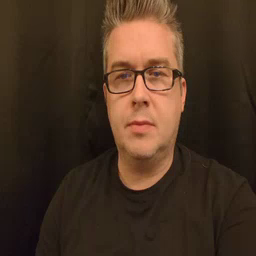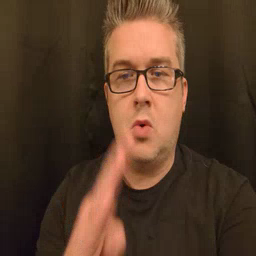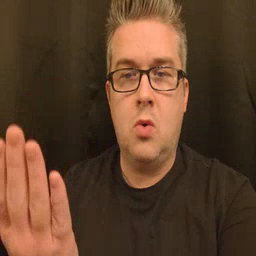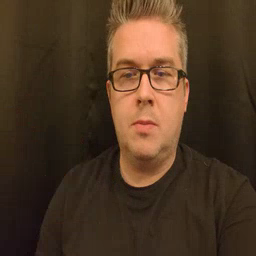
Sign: open